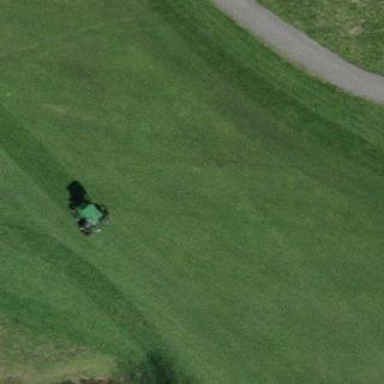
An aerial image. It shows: Golf fairway surrounded by grass.